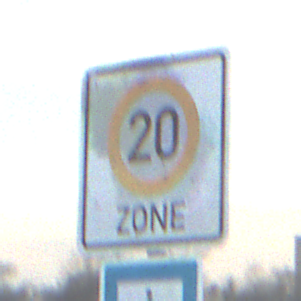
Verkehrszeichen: BeginnZone20
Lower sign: SackgasseFussgaengerDurchlaessig
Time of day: SunriseSunset
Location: Outdoor (Nature)
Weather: PartlyCloudy
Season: NotSpecified
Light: Natural